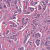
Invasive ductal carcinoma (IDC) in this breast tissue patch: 1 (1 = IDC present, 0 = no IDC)